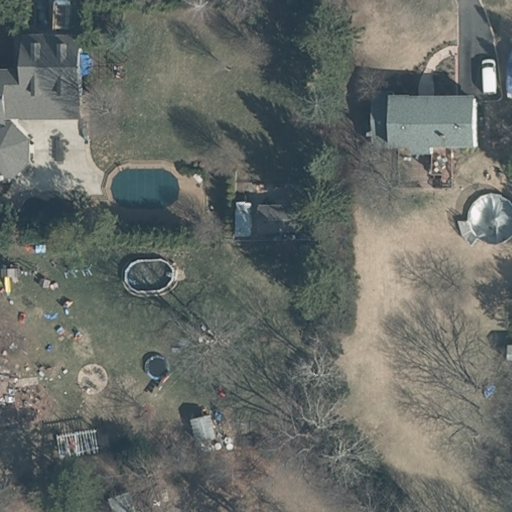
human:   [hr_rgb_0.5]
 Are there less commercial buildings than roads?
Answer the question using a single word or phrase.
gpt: no

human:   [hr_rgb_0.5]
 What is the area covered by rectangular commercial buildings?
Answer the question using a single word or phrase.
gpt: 0m2

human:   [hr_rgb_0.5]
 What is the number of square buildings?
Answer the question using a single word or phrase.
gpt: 0

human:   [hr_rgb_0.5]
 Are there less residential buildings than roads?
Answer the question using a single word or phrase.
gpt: no

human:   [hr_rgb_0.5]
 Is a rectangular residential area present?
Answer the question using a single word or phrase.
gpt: no

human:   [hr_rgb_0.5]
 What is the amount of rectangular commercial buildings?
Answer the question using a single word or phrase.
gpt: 0

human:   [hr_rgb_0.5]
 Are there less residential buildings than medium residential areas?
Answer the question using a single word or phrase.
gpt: no

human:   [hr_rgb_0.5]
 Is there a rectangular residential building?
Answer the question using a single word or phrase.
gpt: no

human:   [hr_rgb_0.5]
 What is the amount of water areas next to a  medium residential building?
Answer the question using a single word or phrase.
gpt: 0

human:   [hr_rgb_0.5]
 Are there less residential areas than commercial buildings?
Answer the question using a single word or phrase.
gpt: no

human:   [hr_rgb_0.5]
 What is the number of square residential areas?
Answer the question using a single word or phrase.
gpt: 0

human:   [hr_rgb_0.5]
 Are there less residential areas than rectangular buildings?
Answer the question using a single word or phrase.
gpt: yes

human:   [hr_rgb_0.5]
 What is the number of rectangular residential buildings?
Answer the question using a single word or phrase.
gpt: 0

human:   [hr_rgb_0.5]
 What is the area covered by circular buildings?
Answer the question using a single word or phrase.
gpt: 0m2

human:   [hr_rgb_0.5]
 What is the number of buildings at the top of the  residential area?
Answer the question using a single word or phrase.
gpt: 0

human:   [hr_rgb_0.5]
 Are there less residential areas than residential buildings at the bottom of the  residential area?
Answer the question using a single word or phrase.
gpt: yes

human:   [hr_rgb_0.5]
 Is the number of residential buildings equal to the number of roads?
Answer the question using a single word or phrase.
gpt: no

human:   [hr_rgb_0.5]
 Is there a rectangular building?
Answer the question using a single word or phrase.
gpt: yes

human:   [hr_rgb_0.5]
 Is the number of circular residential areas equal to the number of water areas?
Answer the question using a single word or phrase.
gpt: yes

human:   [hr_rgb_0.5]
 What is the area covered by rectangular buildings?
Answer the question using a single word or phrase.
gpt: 79m2

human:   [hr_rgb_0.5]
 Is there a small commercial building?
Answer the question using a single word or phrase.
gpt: no

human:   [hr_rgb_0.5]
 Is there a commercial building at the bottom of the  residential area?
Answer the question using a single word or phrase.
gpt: no

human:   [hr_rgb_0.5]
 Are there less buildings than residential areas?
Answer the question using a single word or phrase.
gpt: no

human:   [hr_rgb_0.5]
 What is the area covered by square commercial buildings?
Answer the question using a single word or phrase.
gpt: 0m2

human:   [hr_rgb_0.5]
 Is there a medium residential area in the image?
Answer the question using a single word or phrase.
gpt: no

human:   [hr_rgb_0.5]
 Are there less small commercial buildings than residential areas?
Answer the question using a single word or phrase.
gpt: yes

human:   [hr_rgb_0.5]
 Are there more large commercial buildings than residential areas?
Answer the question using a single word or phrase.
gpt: no

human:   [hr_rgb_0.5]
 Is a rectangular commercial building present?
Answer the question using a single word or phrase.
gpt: no

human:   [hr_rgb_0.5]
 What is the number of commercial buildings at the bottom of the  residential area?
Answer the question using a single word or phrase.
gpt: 0

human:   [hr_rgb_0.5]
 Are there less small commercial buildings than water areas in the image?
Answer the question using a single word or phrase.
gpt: no

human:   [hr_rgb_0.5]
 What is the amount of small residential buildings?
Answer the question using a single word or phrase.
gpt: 0

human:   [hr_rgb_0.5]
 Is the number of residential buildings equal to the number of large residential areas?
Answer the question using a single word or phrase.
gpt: no

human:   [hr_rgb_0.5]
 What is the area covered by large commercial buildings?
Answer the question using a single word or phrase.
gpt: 0m2

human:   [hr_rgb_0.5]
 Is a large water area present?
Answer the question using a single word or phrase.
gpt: no

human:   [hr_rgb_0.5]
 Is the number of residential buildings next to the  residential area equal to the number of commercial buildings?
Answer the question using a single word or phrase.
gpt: no

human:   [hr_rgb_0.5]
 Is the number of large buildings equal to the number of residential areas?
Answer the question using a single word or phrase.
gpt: no